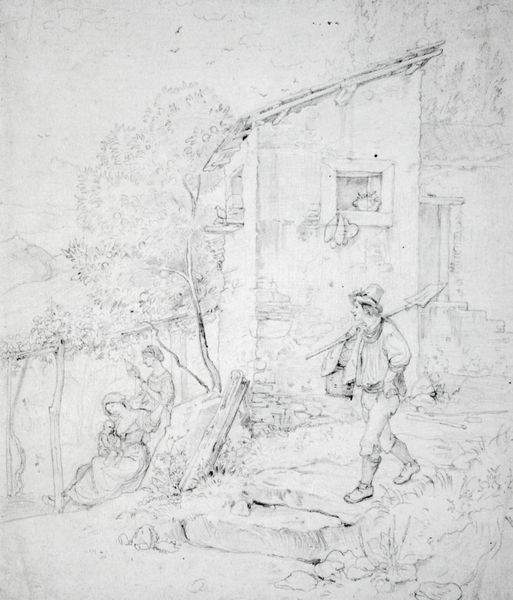
Titel: Vigna bei Olevano
Künstler: Adrian Ludwig Richter
Standort: Dresden
Institution: Staatliche Kunstsammlungen, Kupferstich-Kabinett
Schlagwörter: baum, berg, mann, weiß, bäume, frauen, landschaft, menschen, mädchen, äste, fenster, frau, grau, hell, hintergrund, hut, kleid, schwarz, skizze, straße, szene, tür, zeichnung, blick, dach, haus, weg, hemd, hose, jacke, jung, richter, wand, blass, steine, ast, hügel, vögel, gehen, land, familie, kind, mutter, vater, pflanzen, schulter, zart, arbeit, genre, garten, zwei, schuhe, studie, auer, berge, dorf, mauer, grafik, bauernhof, hof, baby, idylle, figuren, treppe, treppen, spielen, balken, stufen, junge, bauer, eingang, tusche, stillen, radierung, bleistift, entwurf, handwerker, gut, ländlich, wanderer, fensterbank, trepe, schreiten, fröhlich, kniebundhose, geselle, laube, schaufel, spaten, spindel, säugling, winken, friedlich, stiegen, gra, erziehung, schippe, agrar, wnderer, radierung haus spaten baum stufen, spelen